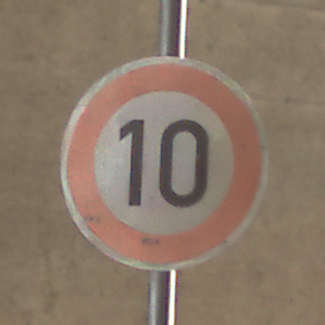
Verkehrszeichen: Geschwindigkeit10
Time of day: Midday
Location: Roofed (Tunnel)
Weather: NotSpecified
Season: NotSpecified
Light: Natural